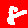
Digit: 8